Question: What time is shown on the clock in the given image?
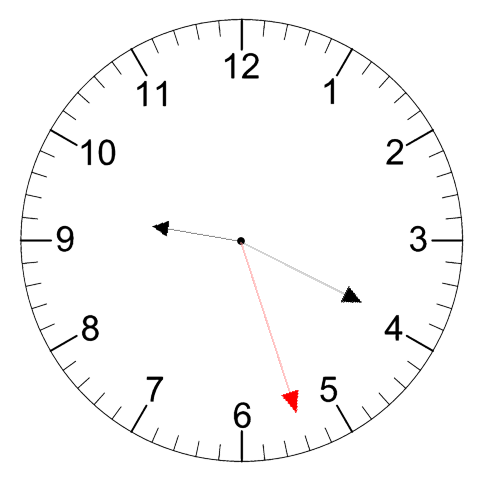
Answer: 09:19:27